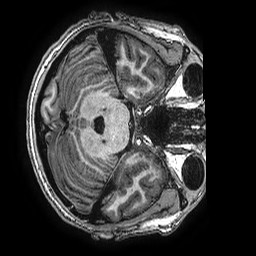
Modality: T1w
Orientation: axial
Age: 22
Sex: female
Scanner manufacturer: ge
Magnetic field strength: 3 T
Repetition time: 0.00766 s
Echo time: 0.003476 s